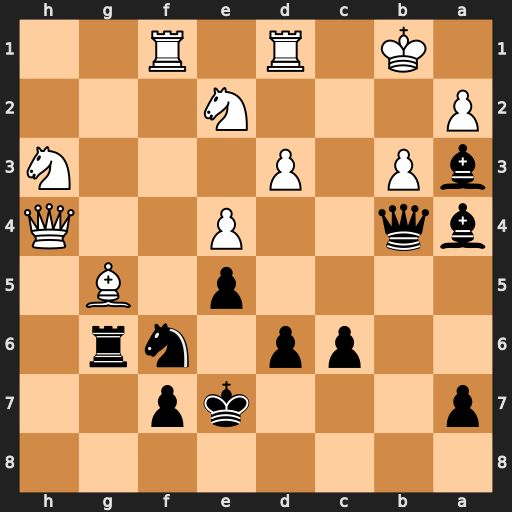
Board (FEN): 8/p3kp2/2pp1nr1/4p1B1/bq2P2Q/bP1P3N/P3N3/1K1R1R2
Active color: b
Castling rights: -
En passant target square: -
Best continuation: Bxb3 Rd2 Bd1+ Ka1 Bxe2